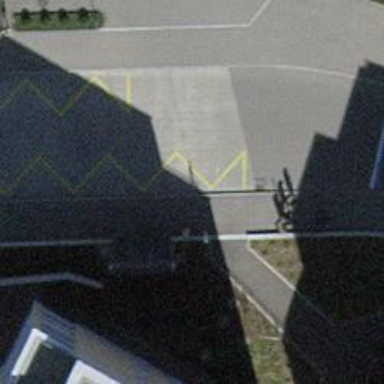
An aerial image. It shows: Bus stop with shelter. It is platform for public transport.